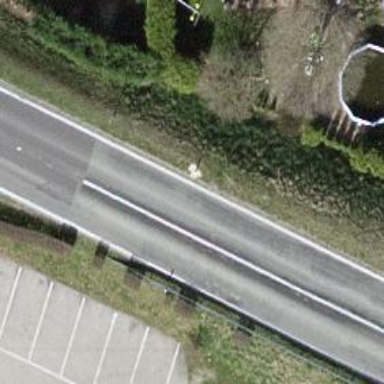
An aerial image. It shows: Secondary road.